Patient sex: M
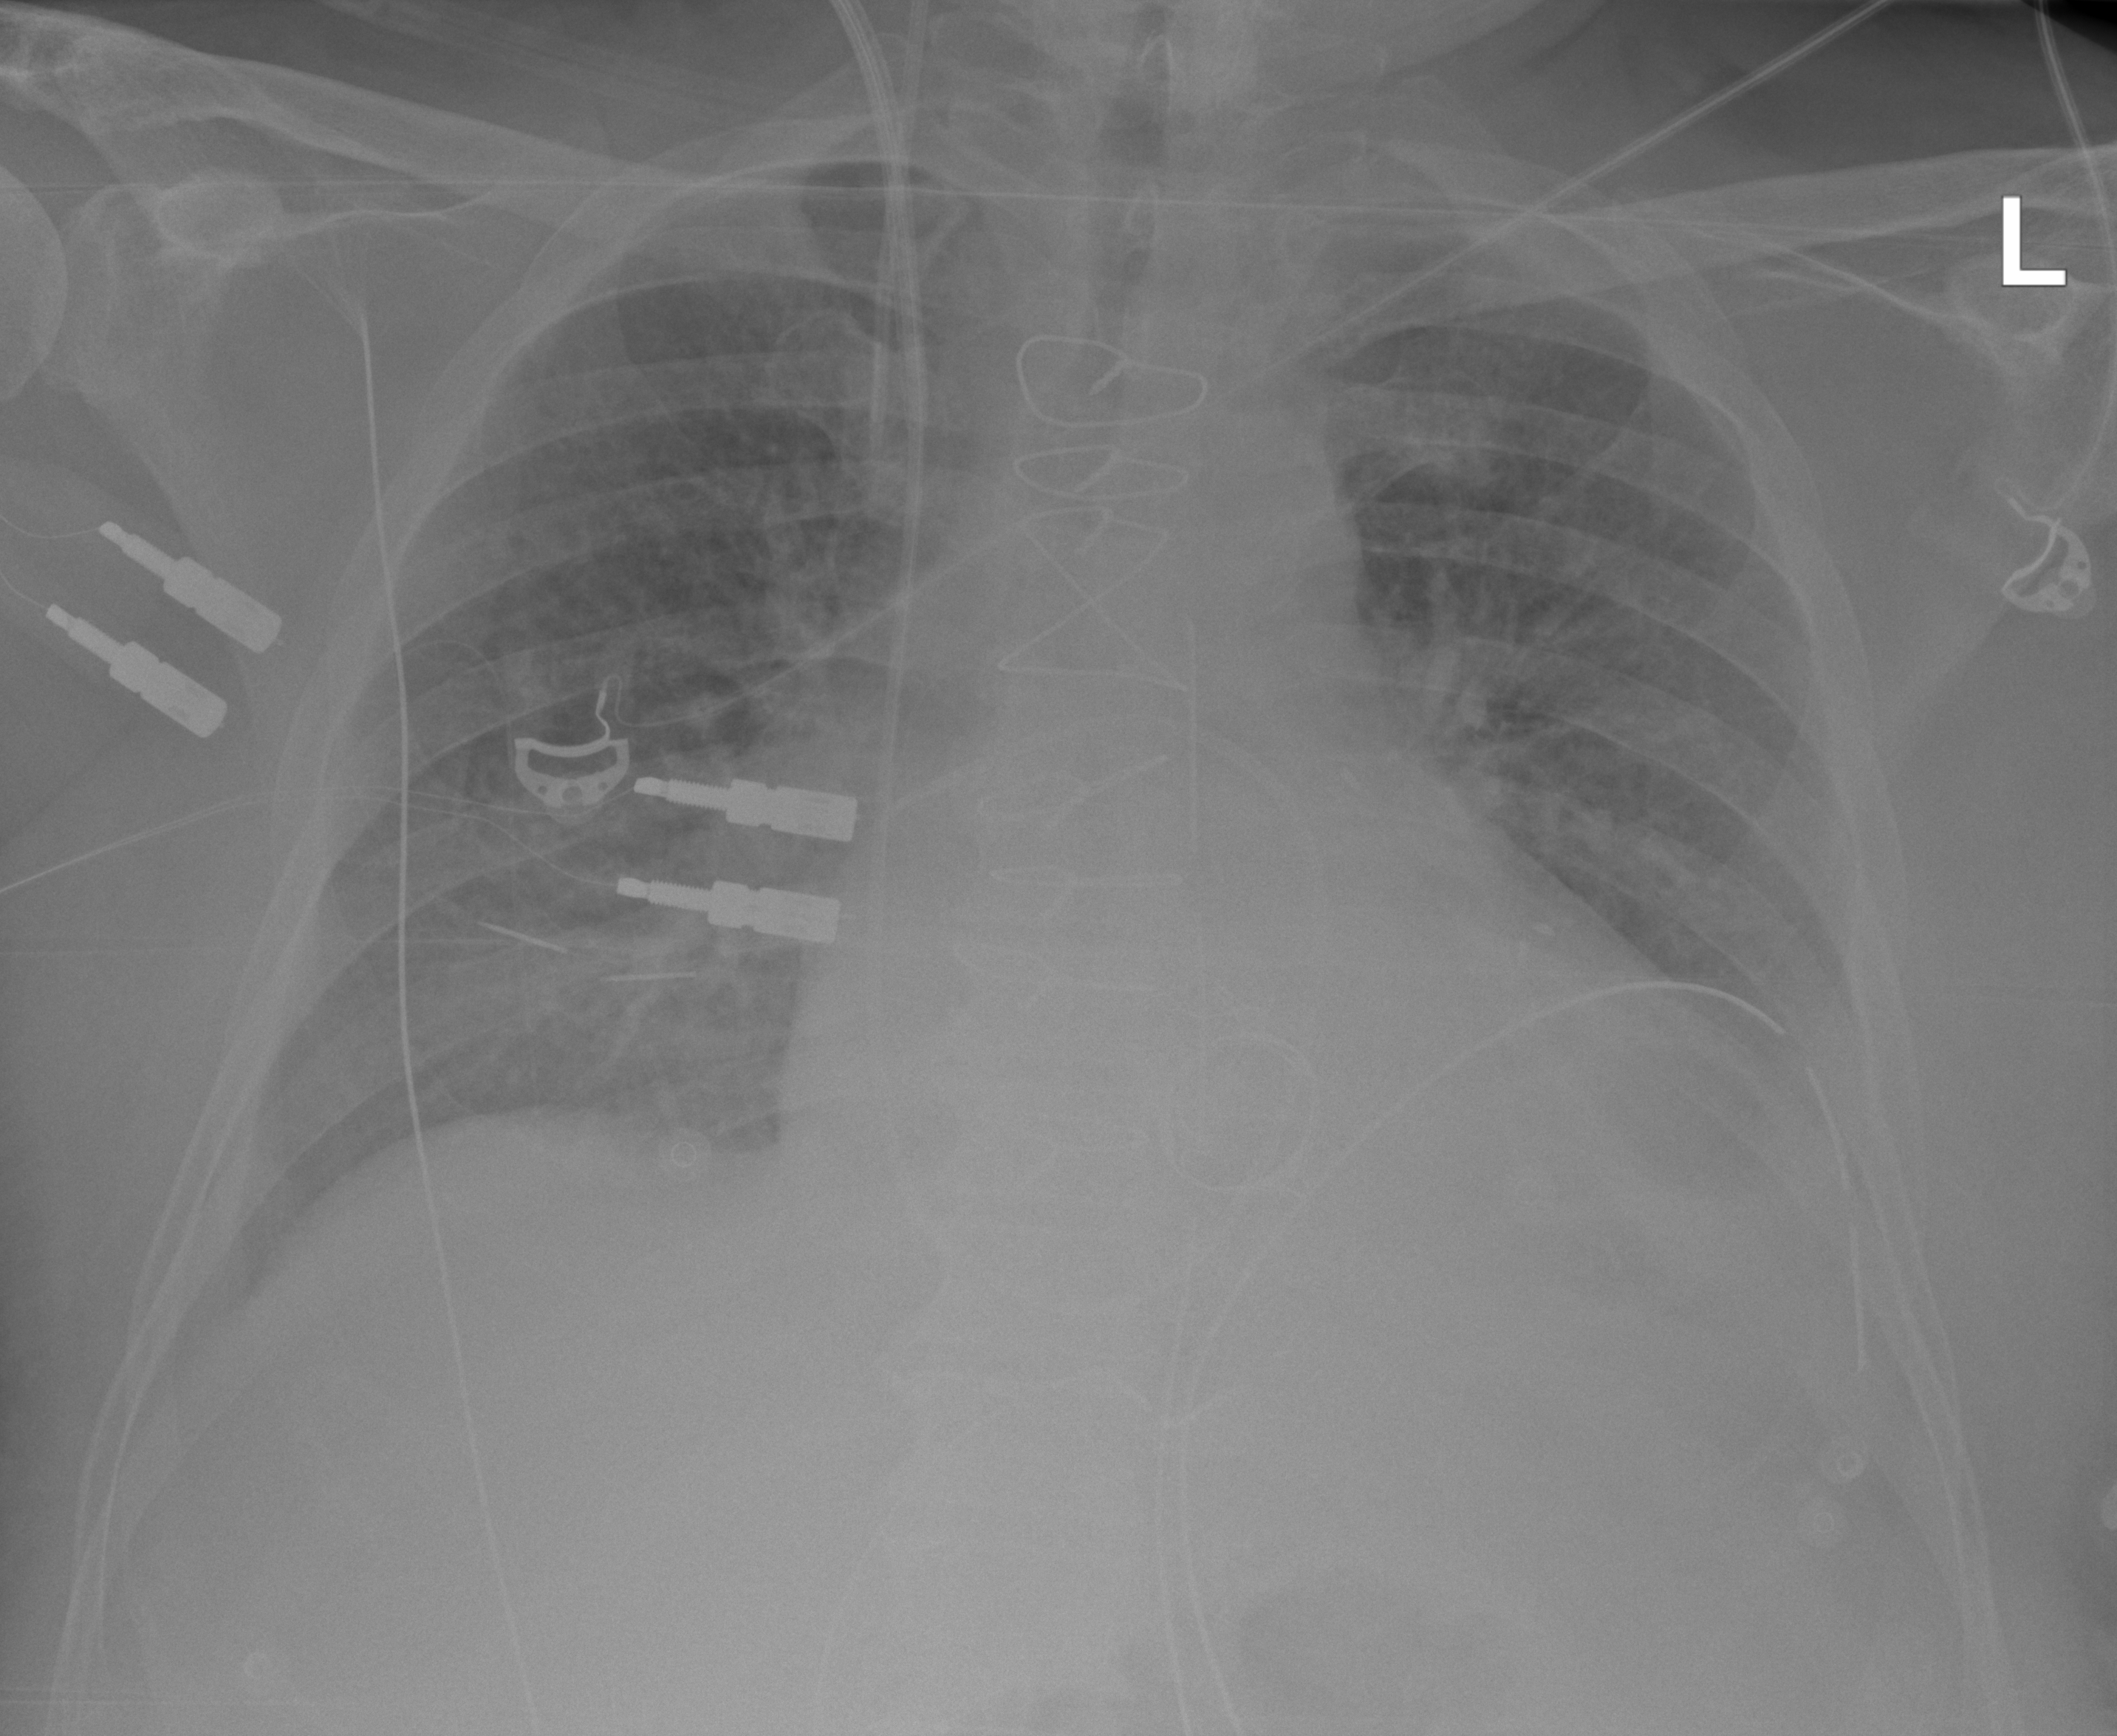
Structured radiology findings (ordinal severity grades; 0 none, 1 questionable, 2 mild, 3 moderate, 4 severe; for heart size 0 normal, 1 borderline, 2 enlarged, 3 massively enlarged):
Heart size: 0
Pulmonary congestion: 3
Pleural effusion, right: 2
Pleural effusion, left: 2
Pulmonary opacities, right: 3
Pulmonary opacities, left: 2
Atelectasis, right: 3
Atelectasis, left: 2